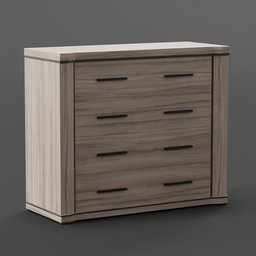
Label: furniture